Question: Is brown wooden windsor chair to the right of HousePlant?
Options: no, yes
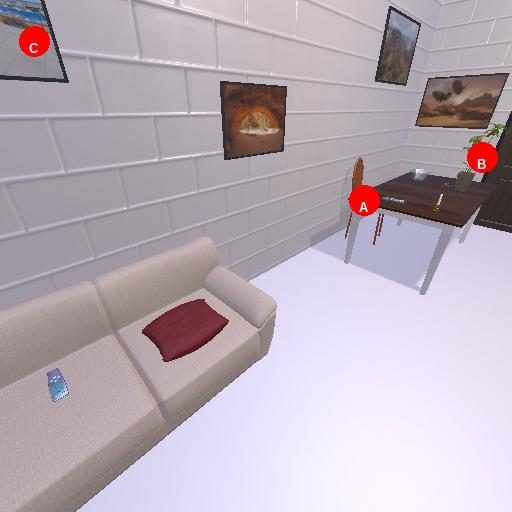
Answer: no